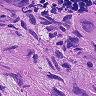
Metastatic tissue present: yes